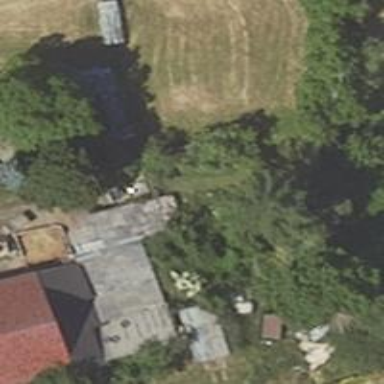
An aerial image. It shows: Shed building.